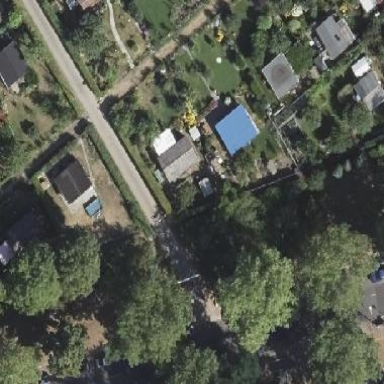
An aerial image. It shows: Plot within allotments.